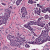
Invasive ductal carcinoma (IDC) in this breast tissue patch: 1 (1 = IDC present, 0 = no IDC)